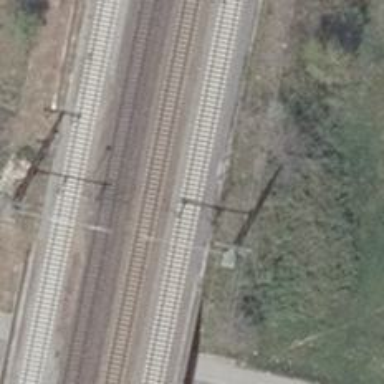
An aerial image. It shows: Railway signal.